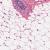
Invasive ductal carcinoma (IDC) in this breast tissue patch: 0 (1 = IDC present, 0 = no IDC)